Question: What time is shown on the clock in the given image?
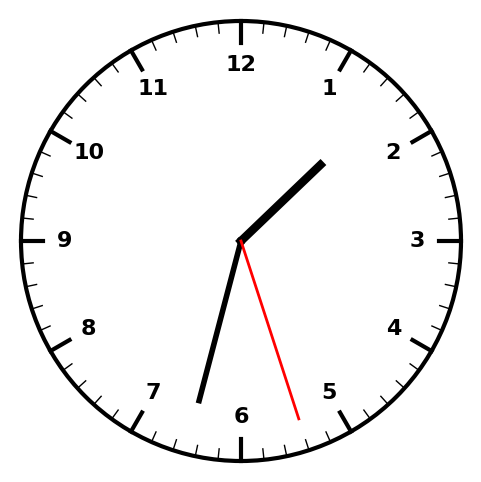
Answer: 01:32:27